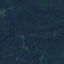
Land use / land cover class: Forest